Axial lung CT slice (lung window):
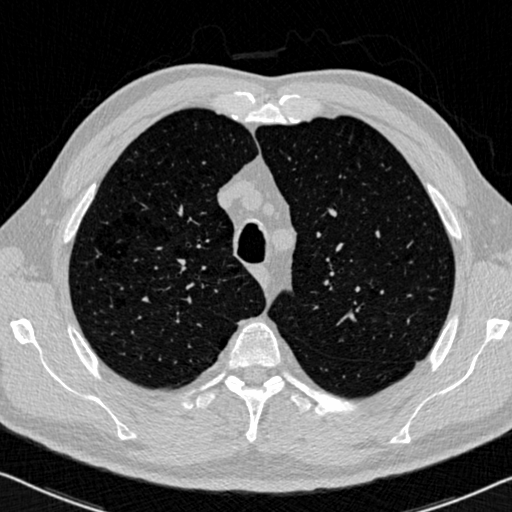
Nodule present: no